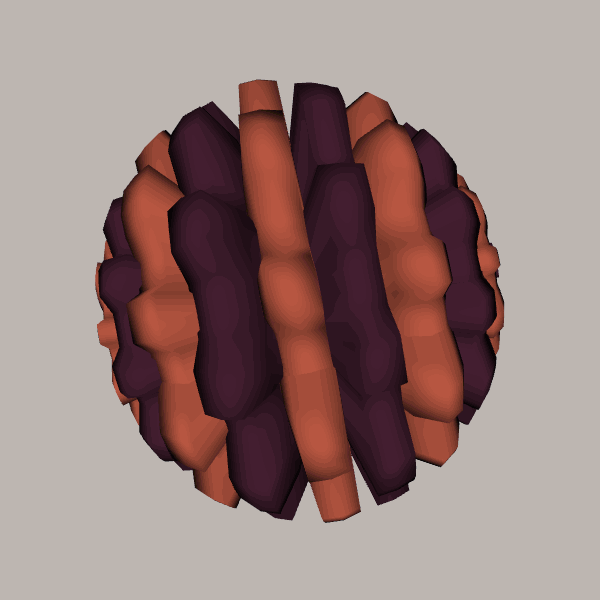
Background: light